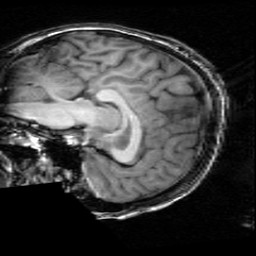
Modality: T1w
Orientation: sagittal
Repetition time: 0.008948 s
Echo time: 0.001784 s